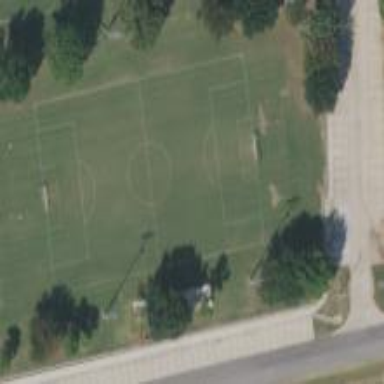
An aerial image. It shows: Soccer pitch designated for leisure and sports activities.